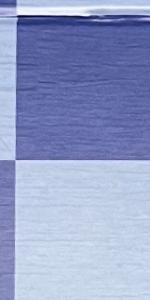
Label: Empty